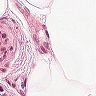
Metastatic tissue present: no